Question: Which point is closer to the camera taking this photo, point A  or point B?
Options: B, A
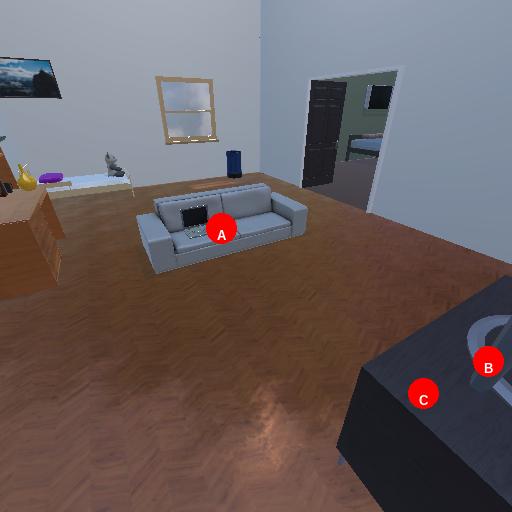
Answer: B